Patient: sex F, age 56
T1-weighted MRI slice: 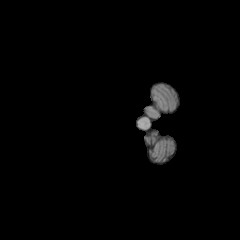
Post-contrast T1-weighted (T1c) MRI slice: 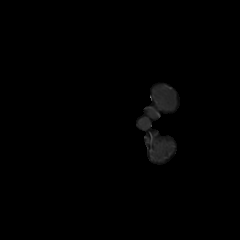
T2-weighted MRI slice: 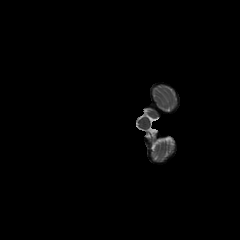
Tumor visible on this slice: no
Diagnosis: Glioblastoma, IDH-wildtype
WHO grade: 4